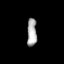
Tissue: prostate
Cell type: Endothelial cells
Senescence score: 0.6945
Nuclear area (px): 261
Mean DAPI intensity: 172.663